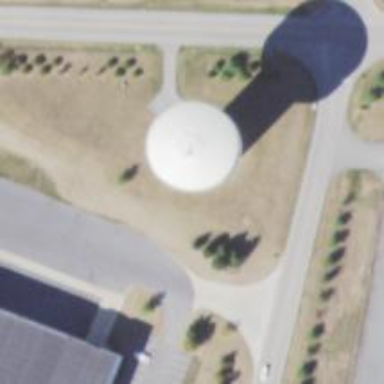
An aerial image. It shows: Water tower that is man-made.